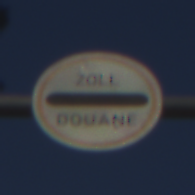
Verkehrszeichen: Zollstelle
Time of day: MorningAfternoon
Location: Outdoor (Suburban)
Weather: Clear
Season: NotSpecified
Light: Natural